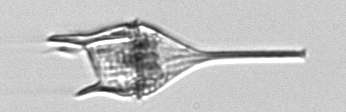
Label: Tripos_lineatus